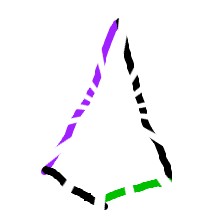
Shape: kite